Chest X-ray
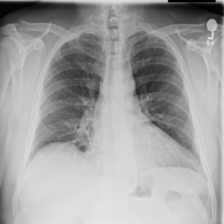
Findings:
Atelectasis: negative
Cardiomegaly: negative
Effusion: negative
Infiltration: negative
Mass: negative
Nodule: negative
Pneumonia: negative
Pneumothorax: negative
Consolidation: negative
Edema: negative
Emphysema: negative
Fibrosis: negative
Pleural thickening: negative
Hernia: negative